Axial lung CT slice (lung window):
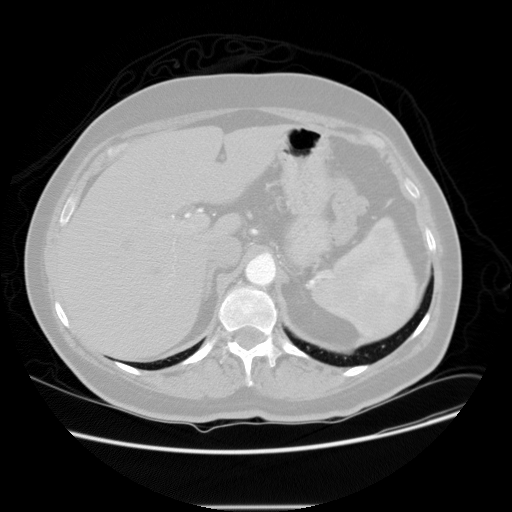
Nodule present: no